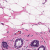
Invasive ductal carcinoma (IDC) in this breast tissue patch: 0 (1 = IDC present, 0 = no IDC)